Question: My Code:
'''
driver.find_element_by_xpath("//div[@class='x-grid3-cell-inner x-grid3-col-1']//a").click() # Click on Device eid
time.sleep(15)
driver.find_element_by_xpath("//table[@id='ping']//button[contains(text(),'Ping')]").click() # click on Ping
'''
Getting error:
'''
selenium.common.exceptions.NoSuchElementException: Message: no such element: Unable to locate element:
'''
On Chrome and firefox xpath is correct, still getting the error? Can anyone help here, I know its a silly
 one.
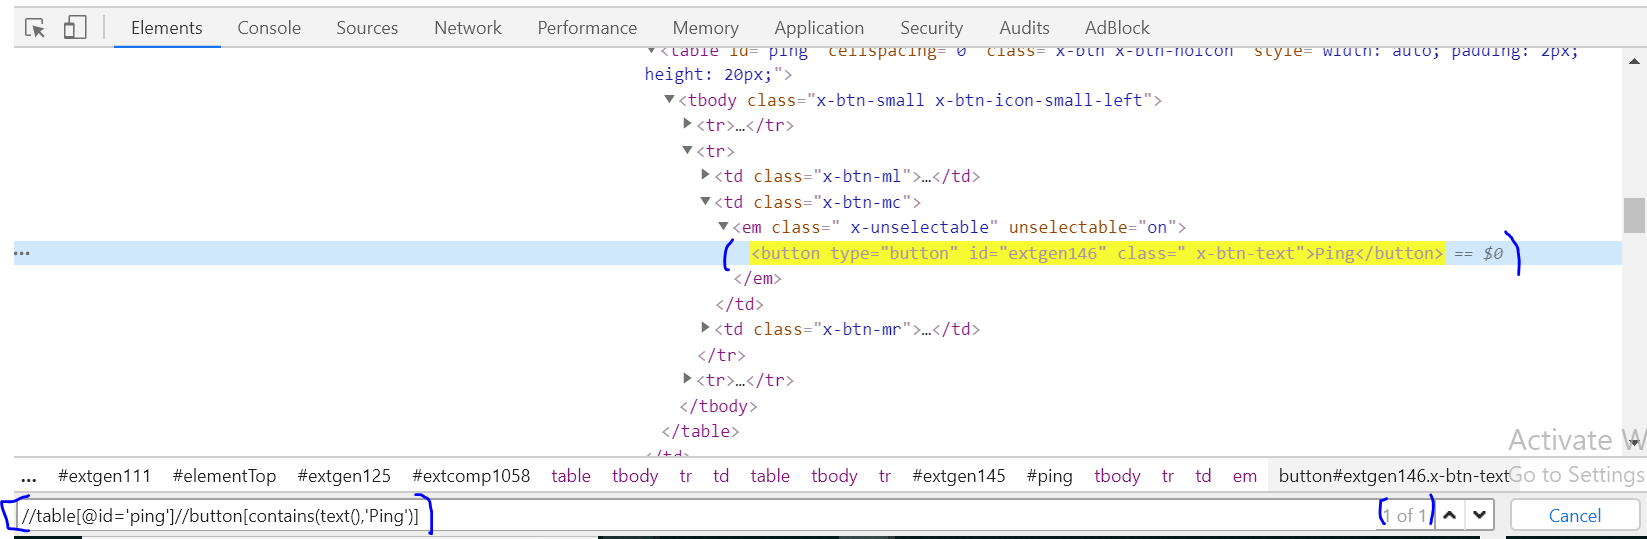
Answer: Check whether element is under 'iFrame' tag, If yes then first need to switch into frame and then perform intended action.
'''
iframe = driver.find_element_by_name('frame_name')
driver.switch_to.frame(iframe)
'''
If its timing related issue then introduce Implicit and explicit wait in your code.
'''
from selenium.webdriver.support.ui import WebDriverWait
from selenium.webdriver.support import expected_conditions as EC
element = WebDriverWait(driver, 10).until(EC.presence_of_element_located((By.XPATH, "//div[@class='x-grid3-cell-inner x-grid3-col-1']//a"))
element.click()
'''
Hope this will help